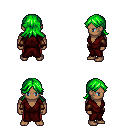
a pixel art fantasy rpg character, male body template, human, dark skin, red robe, red pants, green loose hair, leather bracers, four views (front, back, left, right), 2x2 character sprite sheet, small pixel art, hard edges, no anti-aliasing